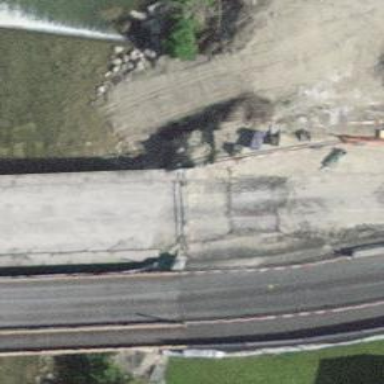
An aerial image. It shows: Sidewalk bridge over footway road.